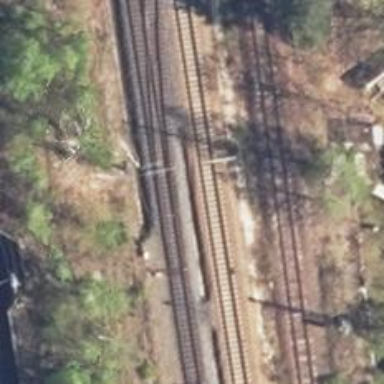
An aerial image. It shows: Railway switch.